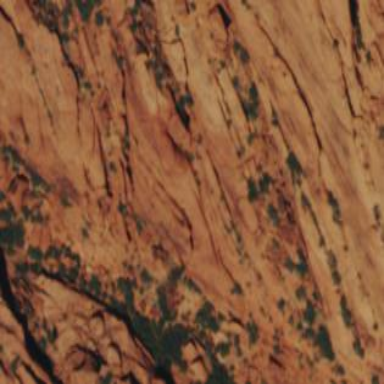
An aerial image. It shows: Red cliff in natural setting.